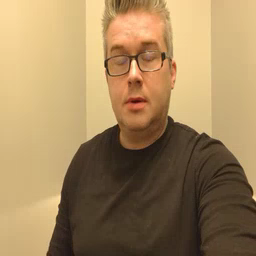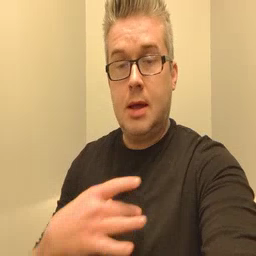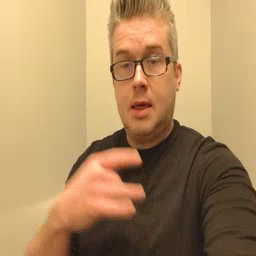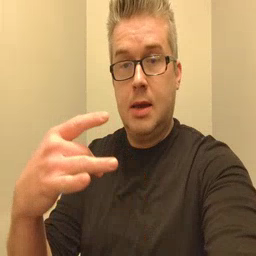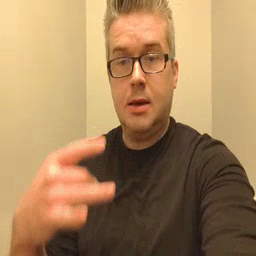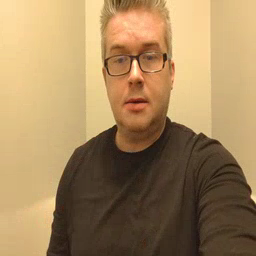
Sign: like